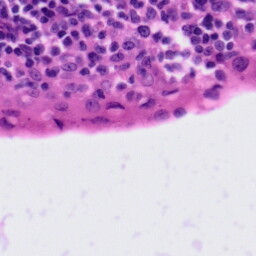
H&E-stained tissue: Tonsil